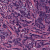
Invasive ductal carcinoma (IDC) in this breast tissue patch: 1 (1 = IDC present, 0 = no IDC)